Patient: sex M, age 72
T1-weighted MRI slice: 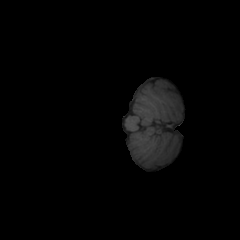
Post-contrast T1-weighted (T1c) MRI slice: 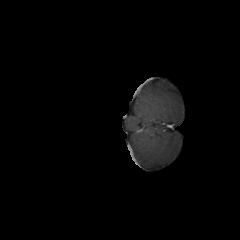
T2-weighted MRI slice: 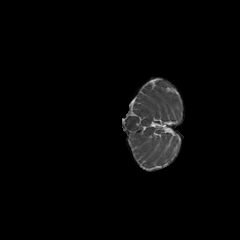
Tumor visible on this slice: no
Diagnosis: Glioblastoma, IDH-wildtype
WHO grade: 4